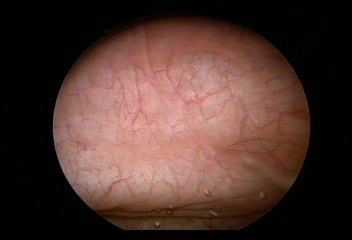
Modality: WLC
Class: Normal mucosa
Bladder cancer association: No